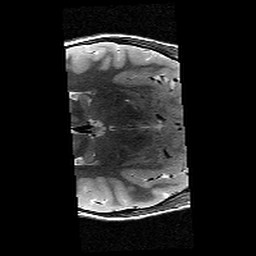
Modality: T2w
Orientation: axial
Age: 13
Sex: female
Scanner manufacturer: siemens
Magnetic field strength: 3 T
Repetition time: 9.23 s
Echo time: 0.067 s